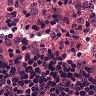
Metastatic tissue present: no